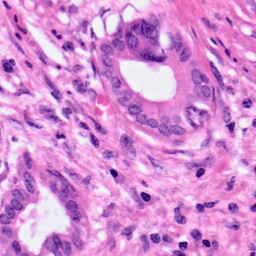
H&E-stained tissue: Pancreatic